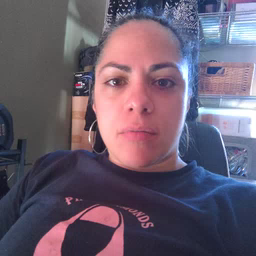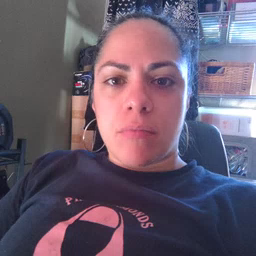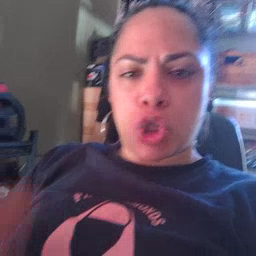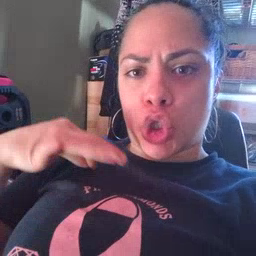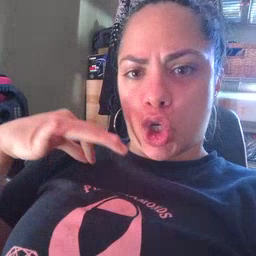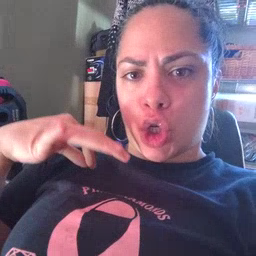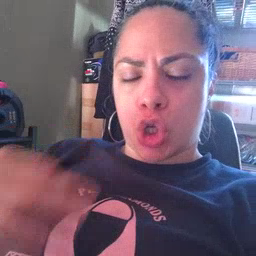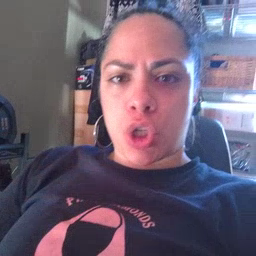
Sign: shirt